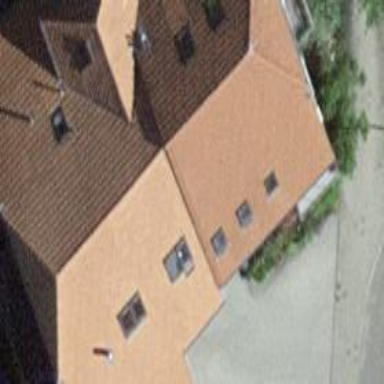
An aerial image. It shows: Building with half-hipped roof.